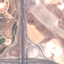
Land use / land cover: Highway